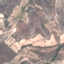
Label: HerbaceousVegetation